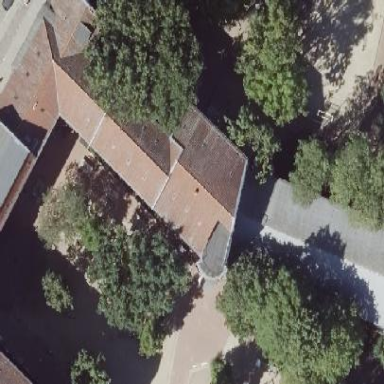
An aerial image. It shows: School building.